Question: Hello everyone I need some help with ajax load method. Basically I need to use Ajax load() to display a jsp within the main page once user checks the radio button. Ive attached the image of the page where the jsp needs to be displayed and also my jsp code.. Please help!
'''
<div id="verification">
<p align=center class="4f1_title" ><u>Verification Decision</u></p>
<table border="0" cellpadding="0" cellspacing="0" align=center
width="100%">
<tbody>
<tr>
<td width="10%"></td>
<td width="8%">Passed <input id="passed" type="radio"
value="P" onclick="()"></td>
<td colspan="2" width="8%">Pending <input id="pending"
type="radio" value="H" onclick="()"></td>
<td width="9%">True Hit <input id="failed" type="radio"
value="F" onclick="()" disabled></td>
<td width="13%">Parcel Returned <input id="returned"
type="radio" value="S" onclick="()"></td>
<td width="23%">Referred to Law Enforcement <input id="law"
type="radio" value="L" onclick="()"></td>
<td width="8%">Retired <input id="retired" type="radio"
value="R" onclick="()" disabled></td>
<td width="12%">Return Reason <input id="ac"
type="radio" value="C" onclick="()"></td>
<td width="10%"></td>
</tr>
</tbody>
</table>
</div>
<br>
<div align=center>
<a href="javascript:handleClick()"><u>
<div id='showhidecomment'>Show Comments</div></u></a>
<div id='chkcomments'>
</div>
</div>
<br>
'''
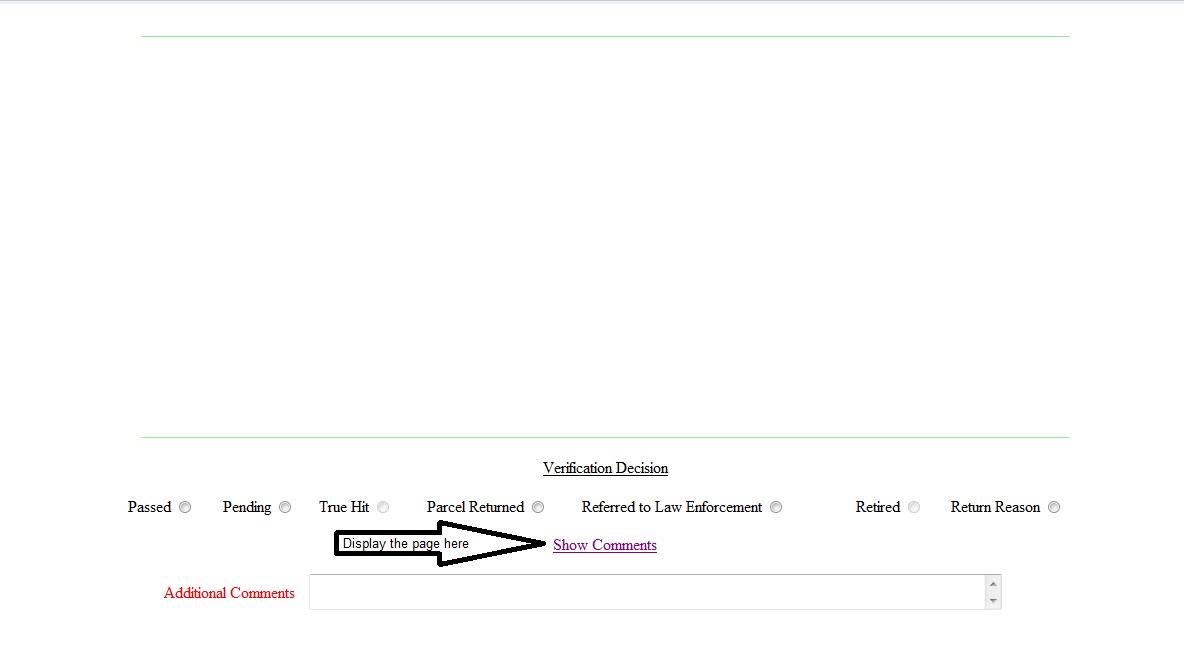
Answer: Try
'''
$(function() { // when DOM is ready
$("#showhidecomment").click(function(){ // when #showhidecomment is clicked
$("#chkcomments").load("sample.jsp"); // load the sample.jsp page in the #chkcomments element
});
});
'''
And change your html () to
'''
<div>
<div id='showhidecomment'>Show Comments</div>
<div id='chkcomments'></div>
</div>
'''
Since 'div' elements are invalid inside 'a' elements.
---
I would add a custom 'data-url' attribute to those elements ()
'''
<input id="passed" type="radio" value="P" data-url="some-page.jsp" />
<input id="law" type="radio" value="L" data-url="some-other-page.jsp" />
<input id="ac" type="radio" value="C" data-url="some-third-page.jsp" />
'''
and then apply a single handler to them
'''
$('#verification').on('change','input[type="radio"][data-url]', function(){
if (this.checked){
var url = $(this).data('url');
$("#chkcomments").load( url );
}
});
'''